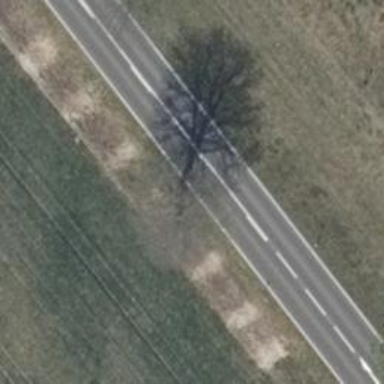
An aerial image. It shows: Beautiful tree in nature.